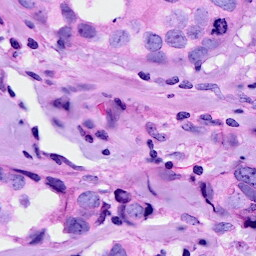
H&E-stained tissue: Breast